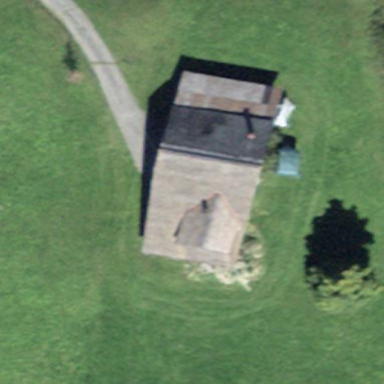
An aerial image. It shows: Farm building.